Field crop: maize
Growth stage: 2
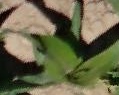
Species: maize